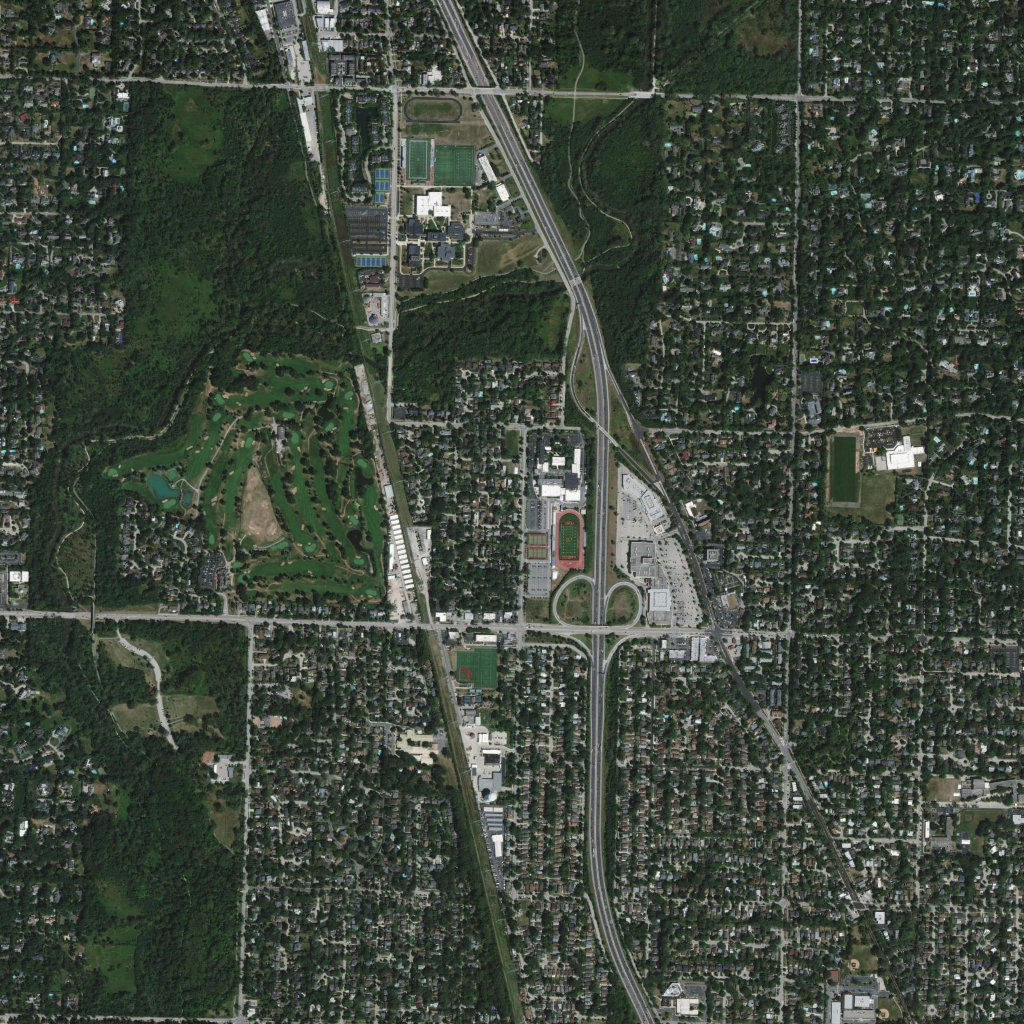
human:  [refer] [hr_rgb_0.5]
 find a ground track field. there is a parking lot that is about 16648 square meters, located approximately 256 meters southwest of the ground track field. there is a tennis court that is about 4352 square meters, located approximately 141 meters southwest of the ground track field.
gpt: <box>[[39, 9, 46, 12, 0]]</box>